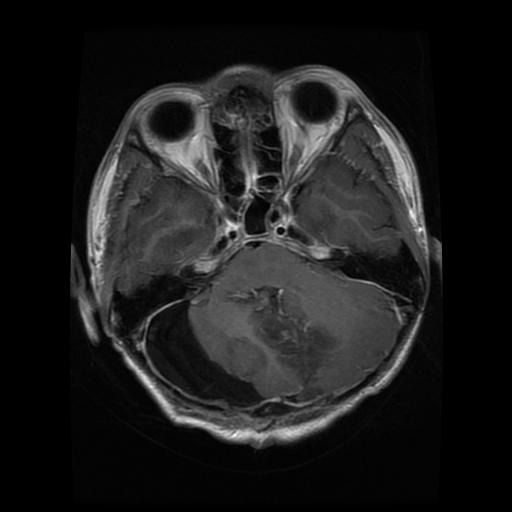
Label: glioma